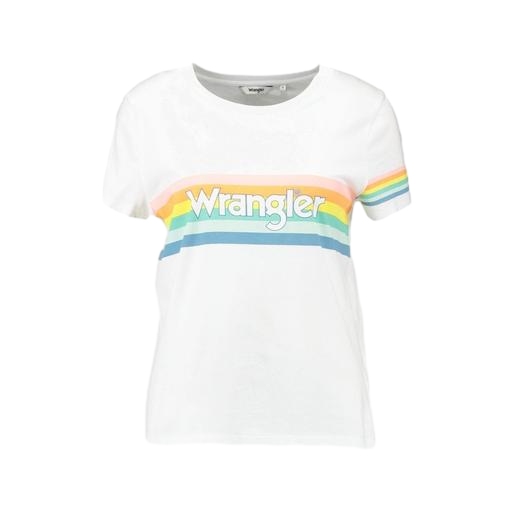
multicolor wright graphic t-shirt, multicolor women’s white large t-shirt, white rainbow tee, white background